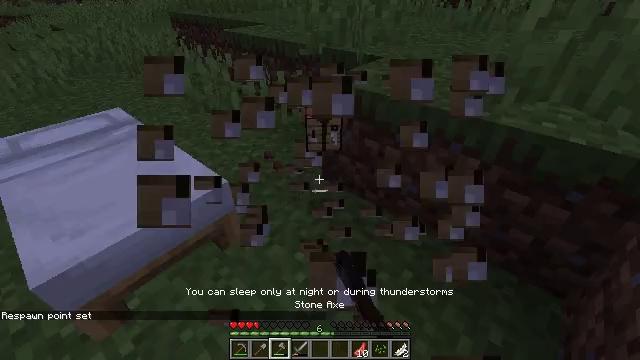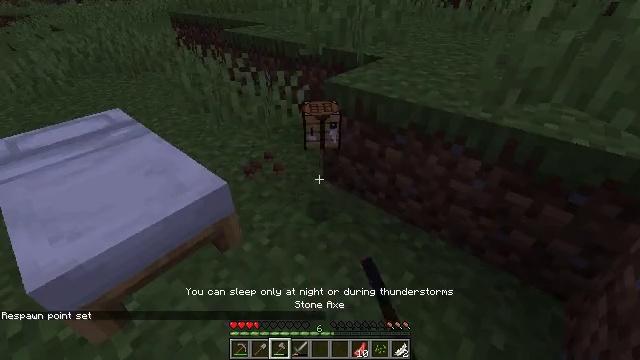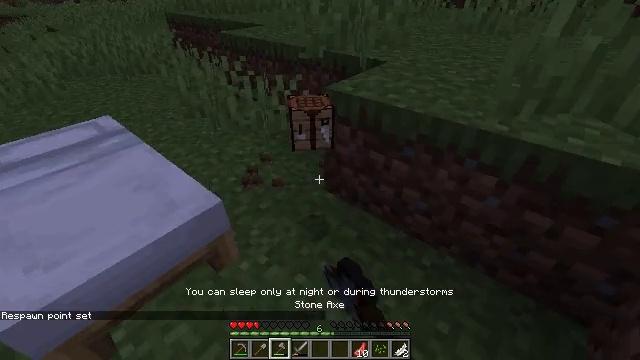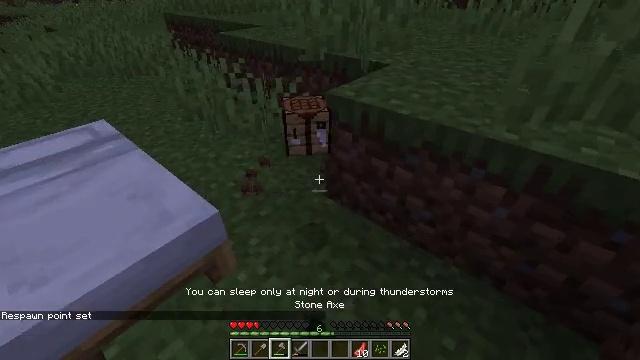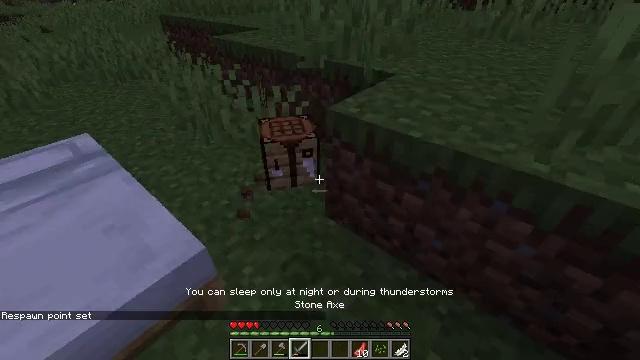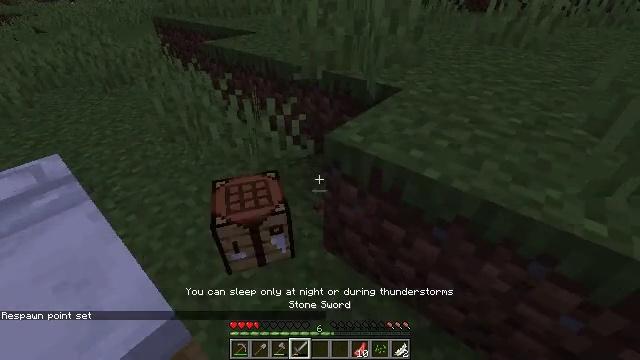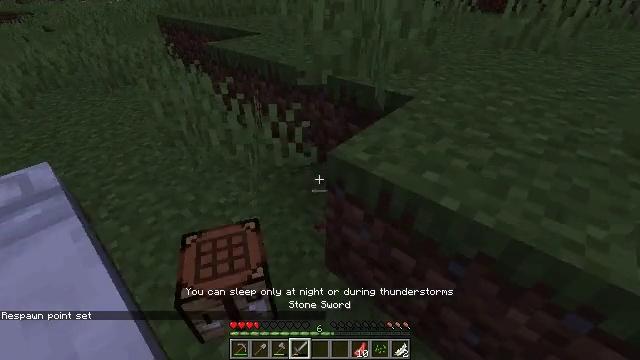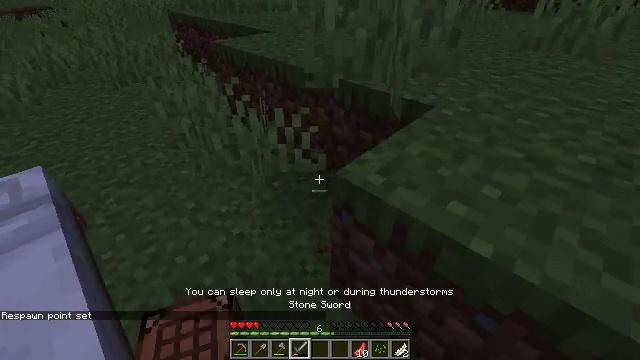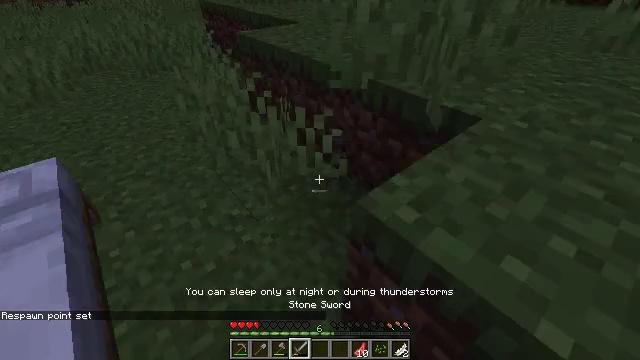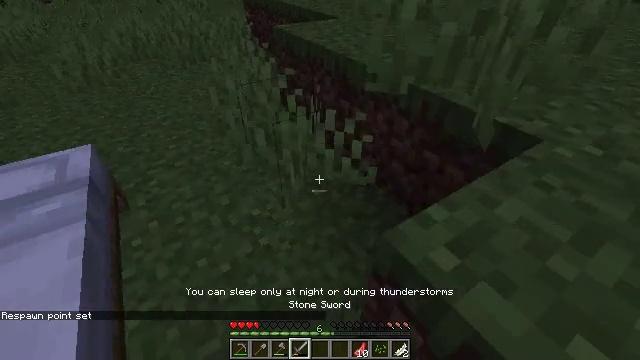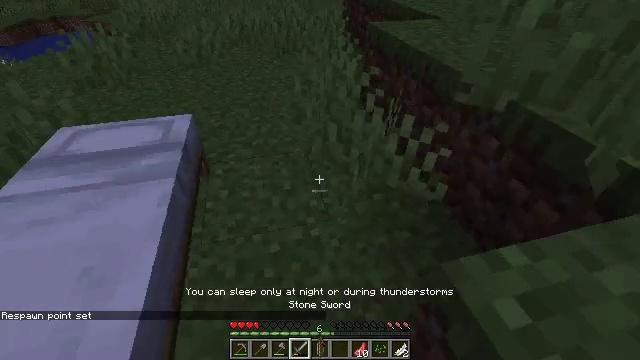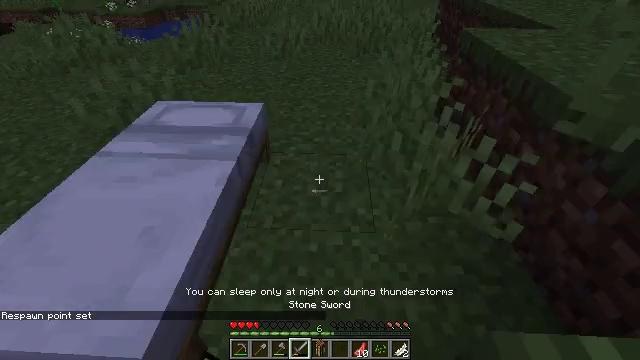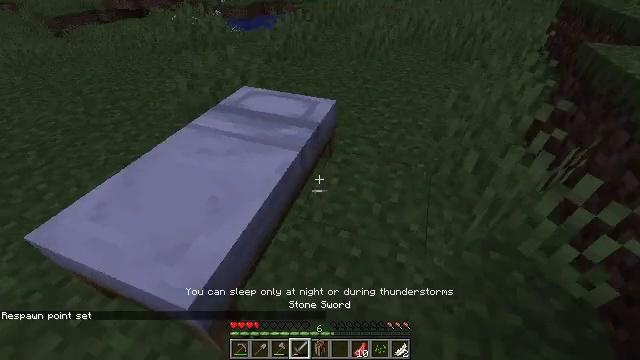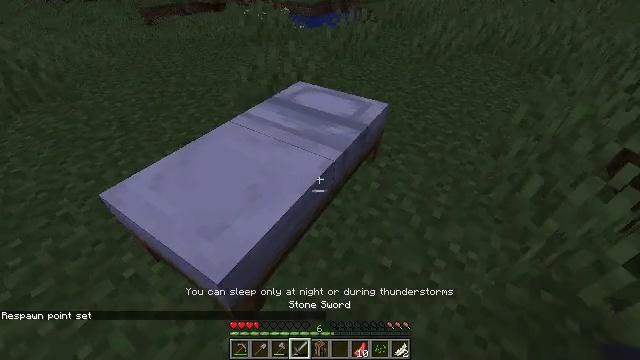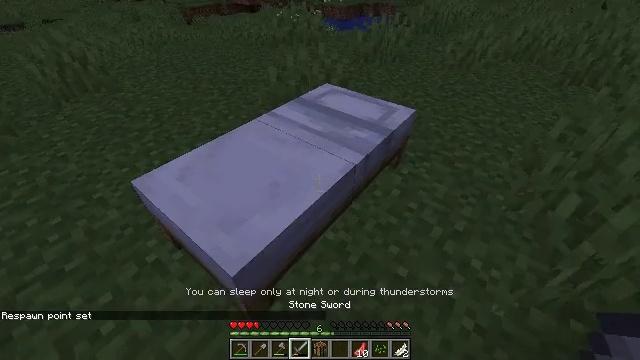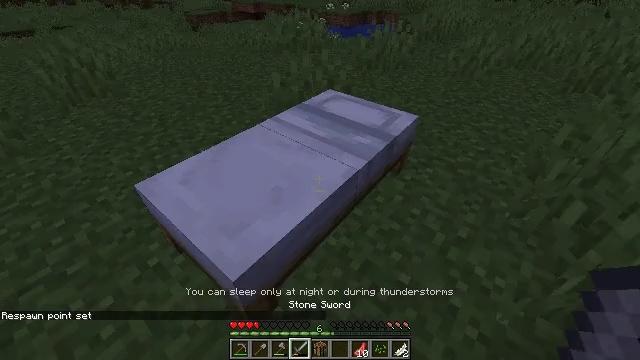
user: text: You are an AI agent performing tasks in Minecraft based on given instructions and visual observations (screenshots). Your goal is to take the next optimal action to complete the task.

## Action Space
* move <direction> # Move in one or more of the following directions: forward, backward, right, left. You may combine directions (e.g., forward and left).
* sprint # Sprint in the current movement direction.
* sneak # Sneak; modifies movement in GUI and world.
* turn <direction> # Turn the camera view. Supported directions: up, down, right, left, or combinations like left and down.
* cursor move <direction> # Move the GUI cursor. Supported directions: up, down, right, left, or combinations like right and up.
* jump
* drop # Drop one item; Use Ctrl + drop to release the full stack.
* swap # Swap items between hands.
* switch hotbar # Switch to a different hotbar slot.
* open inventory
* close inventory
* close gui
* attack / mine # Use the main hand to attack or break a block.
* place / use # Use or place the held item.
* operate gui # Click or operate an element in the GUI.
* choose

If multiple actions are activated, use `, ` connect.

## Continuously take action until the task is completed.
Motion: motion action
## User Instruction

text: Attack the white bed to collect it.
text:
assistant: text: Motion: move forward, attack / mine
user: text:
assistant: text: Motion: move forward, attack / mine
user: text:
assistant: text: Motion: move forward
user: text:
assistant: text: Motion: move forward, switch to hotbar 4
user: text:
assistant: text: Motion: move forward, switch to hotbar 4
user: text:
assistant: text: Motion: move forward, turn left, switch to hotbar 4
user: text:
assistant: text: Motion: move forward, turn left, switch to hotbar 4
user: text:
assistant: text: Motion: move forward, turn left and down
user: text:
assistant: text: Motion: turn left and down
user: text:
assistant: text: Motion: turn left
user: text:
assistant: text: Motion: turn left
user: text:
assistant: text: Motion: turn left
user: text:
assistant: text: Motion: turn left
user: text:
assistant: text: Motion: turn left
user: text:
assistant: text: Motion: turn up
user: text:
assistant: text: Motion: turn up
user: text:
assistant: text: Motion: use / place
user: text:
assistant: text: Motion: use / place
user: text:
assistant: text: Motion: use / place
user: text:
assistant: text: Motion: no_op
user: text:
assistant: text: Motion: no_op
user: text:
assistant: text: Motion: turn left
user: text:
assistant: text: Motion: no_op
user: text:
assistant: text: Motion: turn left
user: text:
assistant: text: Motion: turn left
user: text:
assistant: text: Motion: turn up
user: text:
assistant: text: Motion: no_op
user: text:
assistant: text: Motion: no_op
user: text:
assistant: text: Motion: no_op
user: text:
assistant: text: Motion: no_op